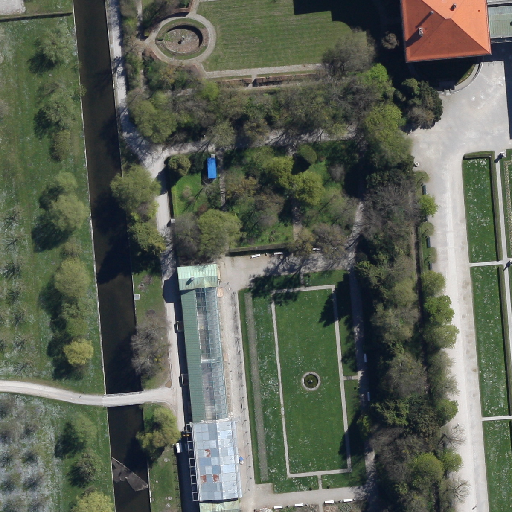
Referring expression: paved road along with tree